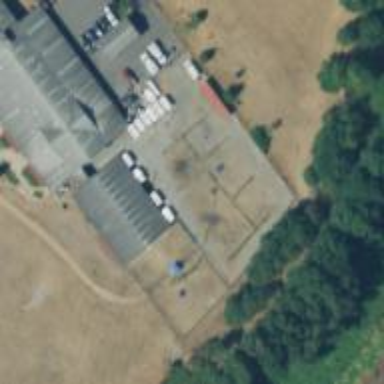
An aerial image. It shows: Animal shelter housed in building.